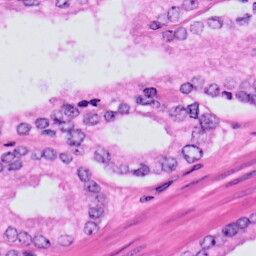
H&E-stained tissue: Prostate